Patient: sex M, age 64
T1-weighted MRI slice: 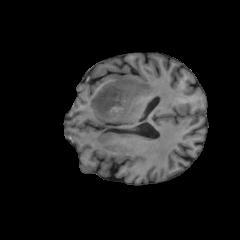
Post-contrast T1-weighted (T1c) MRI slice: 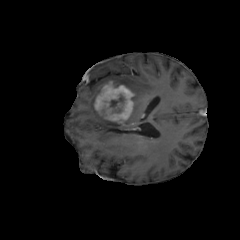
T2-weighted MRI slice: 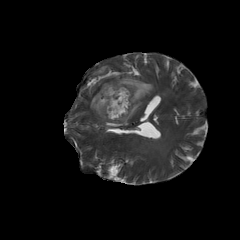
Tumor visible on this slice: yes
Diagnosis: Glioblastoma, IDH-wildtype
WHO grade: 4